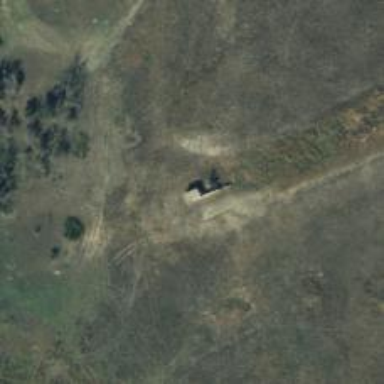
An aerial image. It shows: Military bunker for protection and defense.